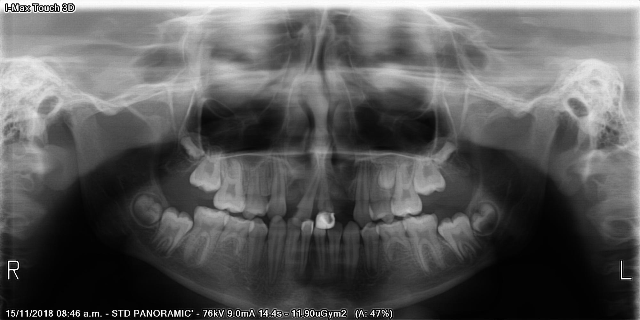
adult